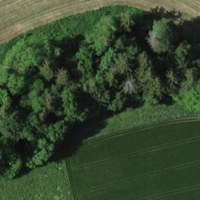
EUNIS habitat code: 52
Species observed at this site:
Milvus milvus
Buteo buteo